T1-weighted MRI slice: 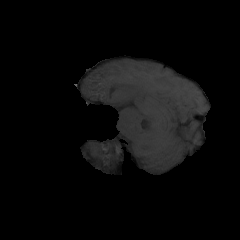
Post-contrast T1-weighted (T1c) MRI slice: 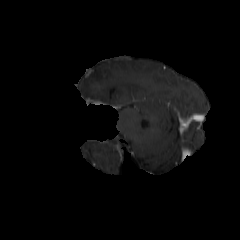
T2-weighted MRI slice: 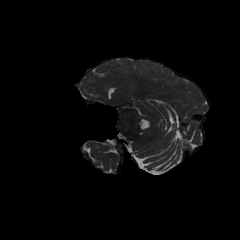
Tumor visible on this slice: no